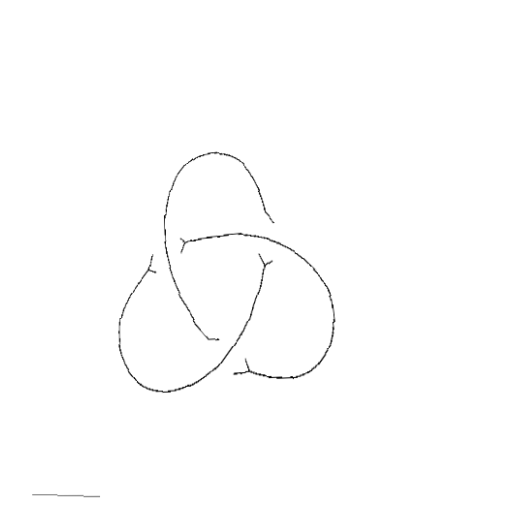
Crossing number: 3